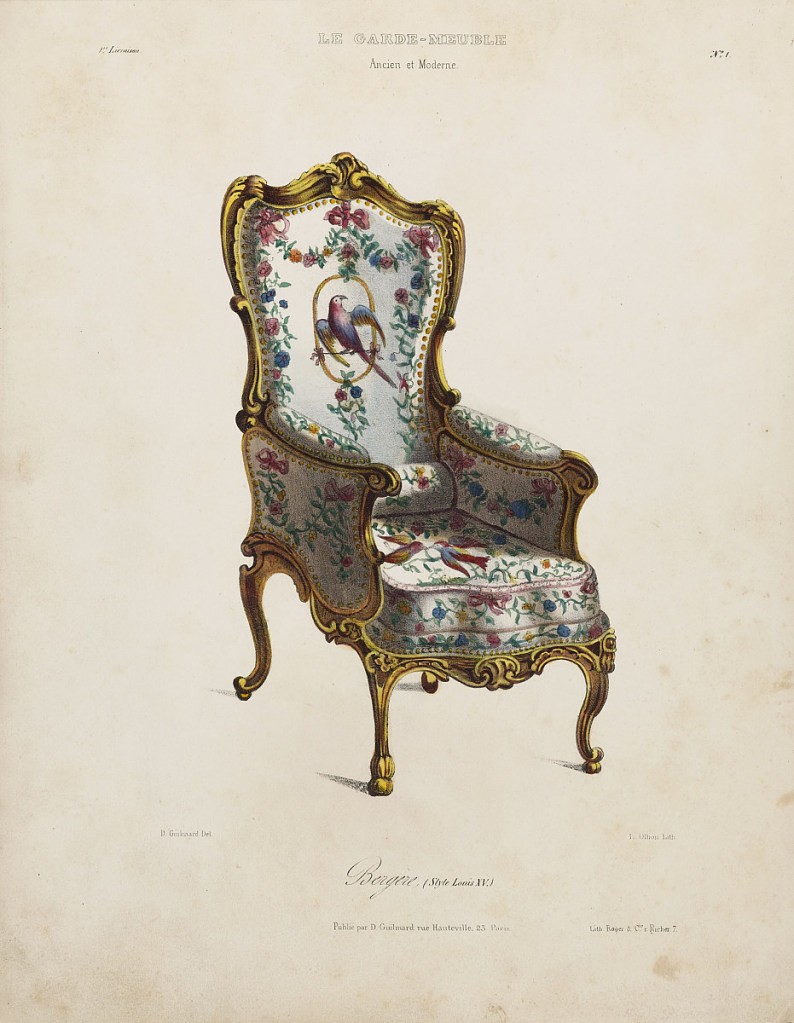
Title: "Bergère" (Style Louix XV), no. 1, in Le Garde-Meuble (The Storehouse)
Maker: Désiré Guilmard, French, 1810–1885
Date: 1839–85
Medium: Hand-colored lithograph on cream laid paper
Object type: Album page
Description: An armchair in upholstery decorated with colorful birds and flowers on white ground; gold painted wooden frame.